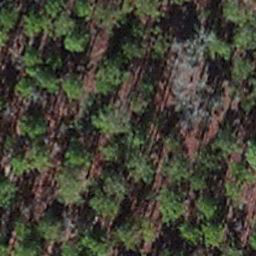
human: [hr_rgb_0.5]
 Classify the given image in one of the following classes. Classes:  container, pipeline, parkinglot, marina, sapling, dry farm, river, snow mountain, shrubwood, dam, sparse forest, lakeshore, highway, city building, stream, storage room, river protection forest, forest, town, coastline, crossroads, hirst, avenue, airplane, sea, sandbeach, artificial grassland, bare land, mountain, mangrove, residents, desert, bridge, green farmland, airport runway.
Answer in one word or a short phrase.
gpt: sapling